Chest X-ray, AP view. Patient: 58 years old, sex M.
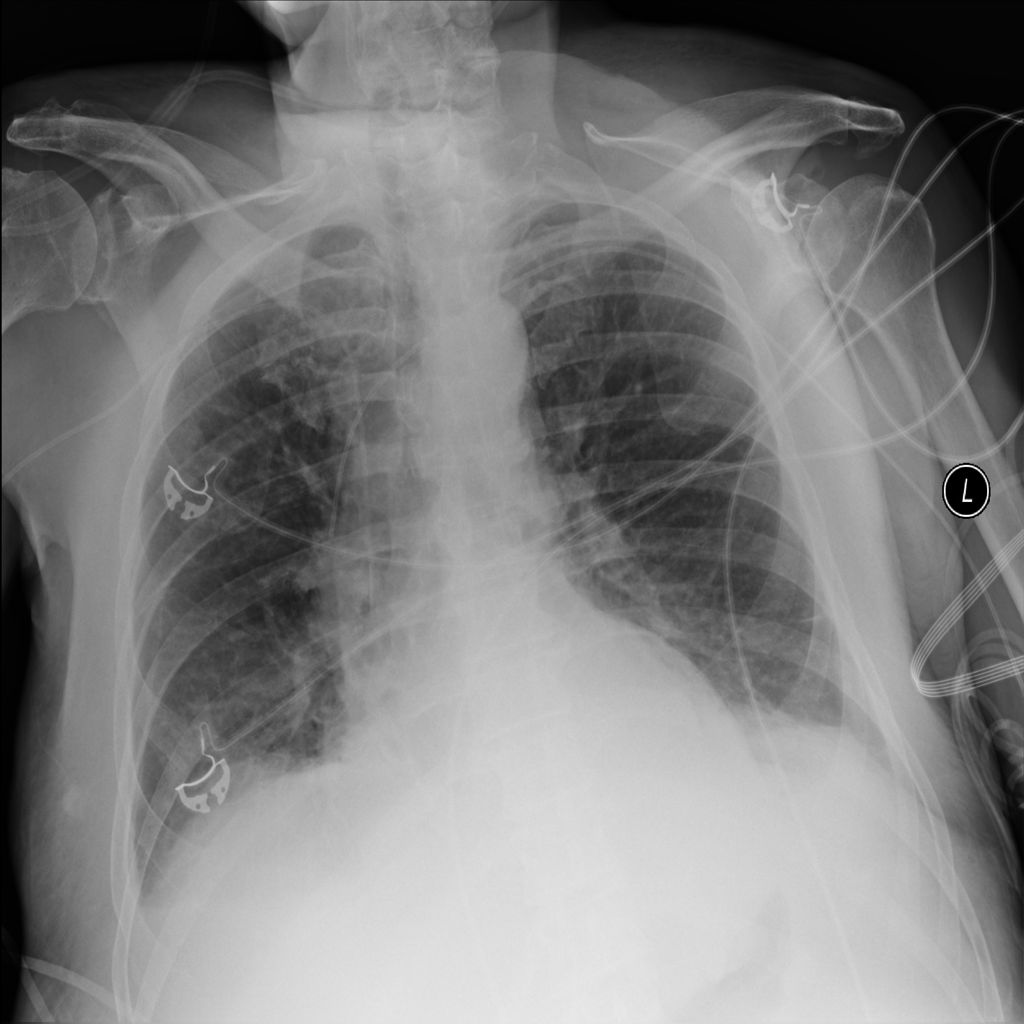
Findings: Atelectasis, Edema, Effusion, Infiltration